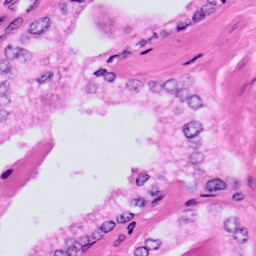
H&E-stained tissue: Prostate